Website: apple
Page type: customer-info-address
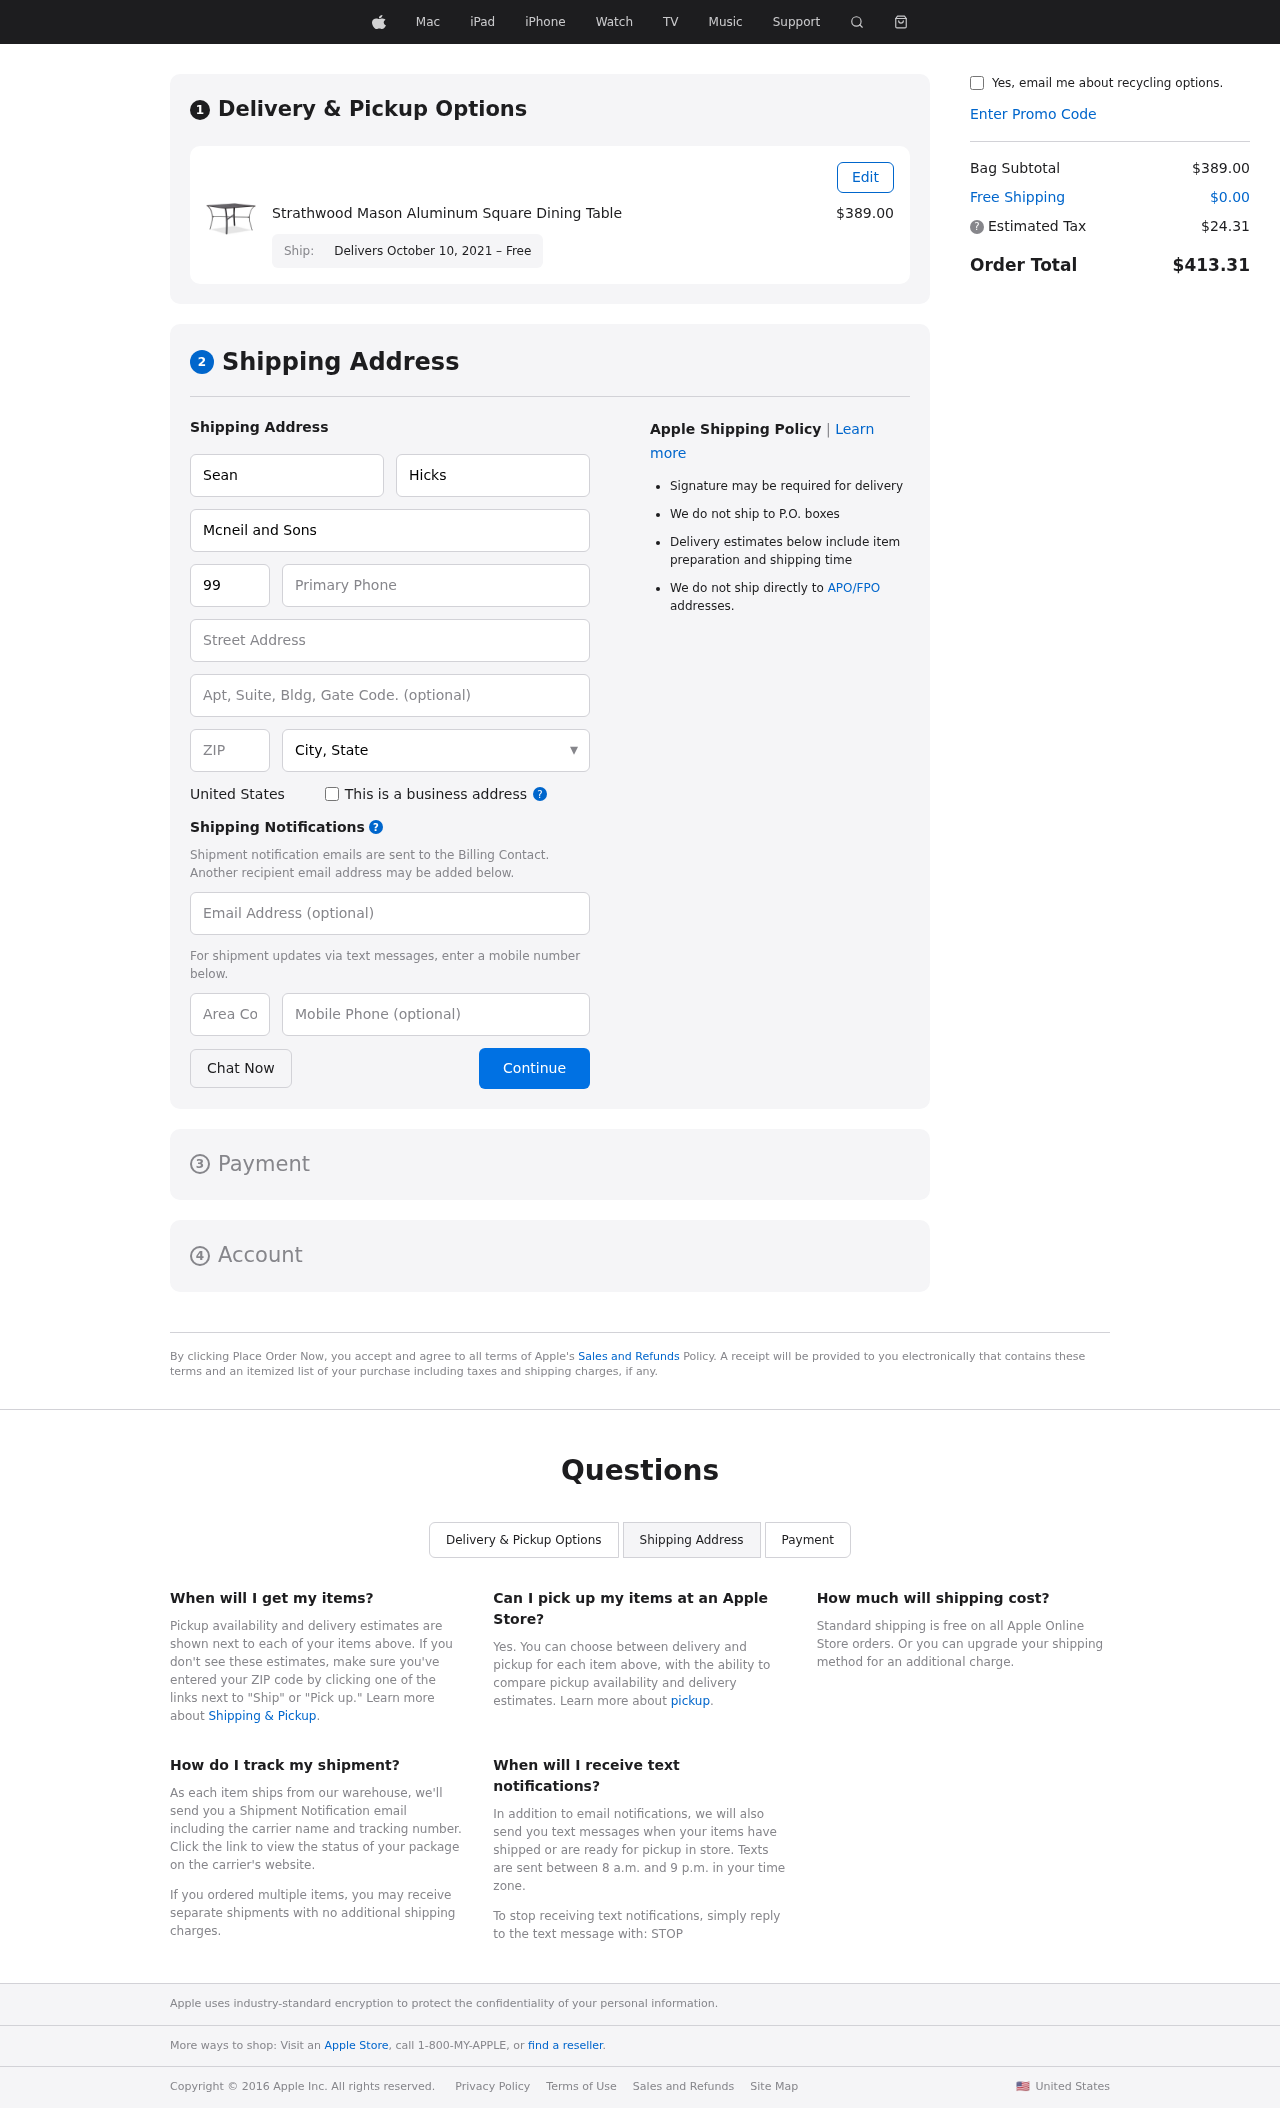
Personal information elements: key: PII_CITY_STATE
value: Robinsonburgh, VI
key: PII_COMPANY
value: Mcneil and Sons
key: PII_COUNTRY
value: United States
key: PII_EMAIL
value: seanhicks@hotmail.com
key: PII_FIRSTNAME
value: Sean
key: PII_LASTNAME
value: Hicks
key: PII_PHONE
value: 9928732094
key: PII_PHONE_AREA
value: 992
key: PII_POSTCODE
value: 76985
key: PII_STREET
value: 779 Jerry Square
Product elements: key: PRODUCT1_NAME
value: Strathwood Mason Aluminum Square Dining Table
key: PRODUCT1_PRICE
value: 389
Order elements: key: ORDER_DELIVERY_DATE
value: Delivers October 10, 2021 – Free
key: ORDER_SUBTOTAL
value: $389.00
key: ORDER_SHIPPING_COST
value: $0.00
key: ORDER_TAX
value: $24.31
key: ORDER_TOTAL
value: $413.31